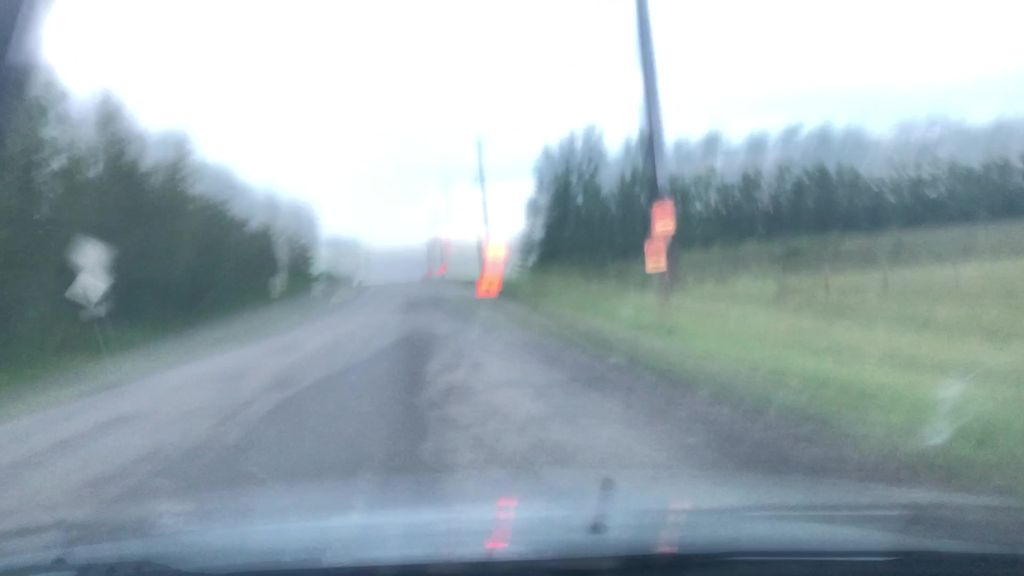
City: edmonton